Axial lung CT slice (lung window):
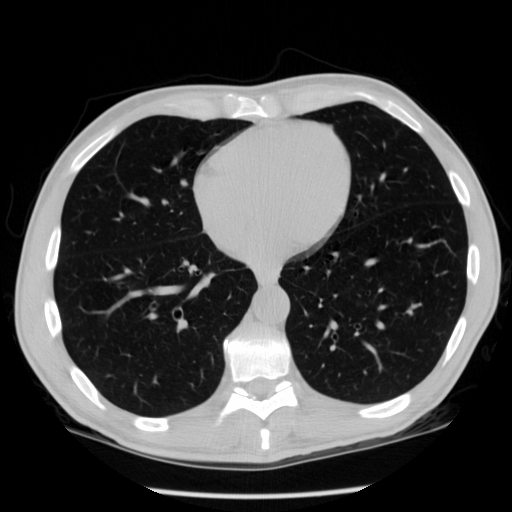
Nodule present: no